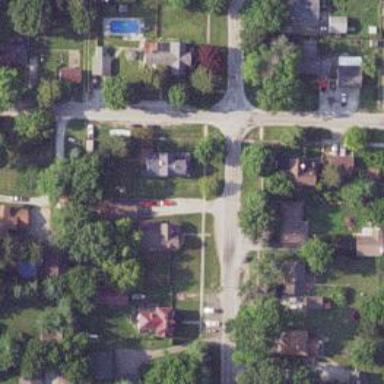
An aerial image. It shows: Unmarked road crossing.